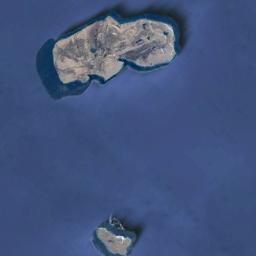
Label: island